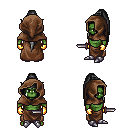
a pixel art fantasy rpg character, male body template, orc, green skin, brown cape, robe skirt, gray extra-long topknot hairstyle, cloth hood, gold gloves, metal boots, dagger, four views (front, back, left, right), 2x2 character sprite sheet, small pixel art, hard edges, no anti-aliasing